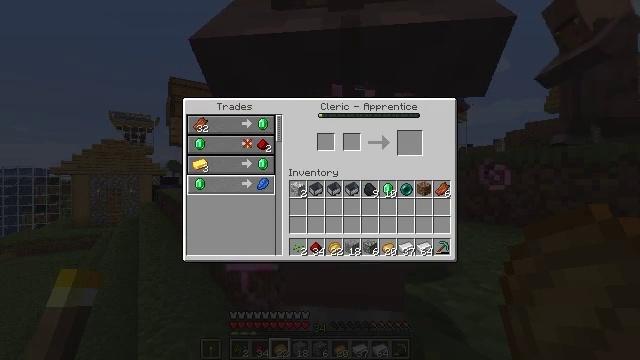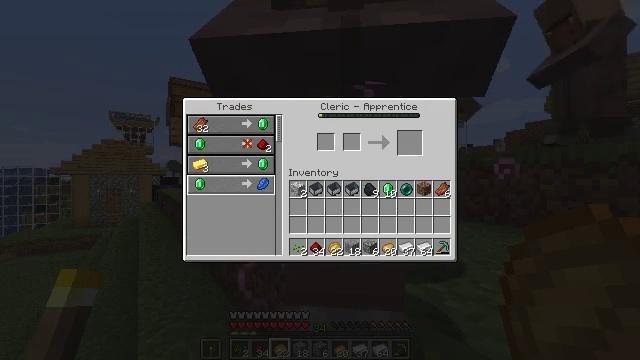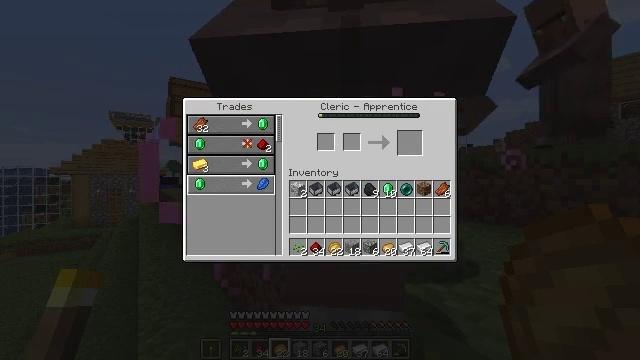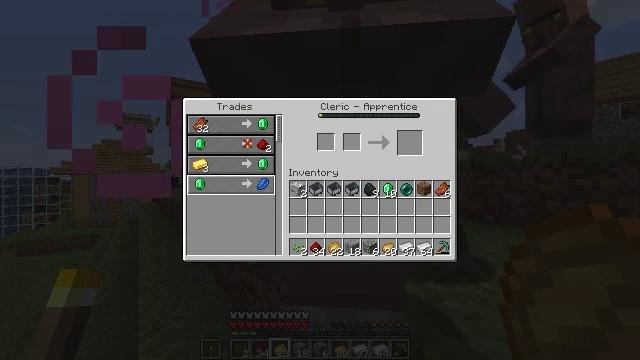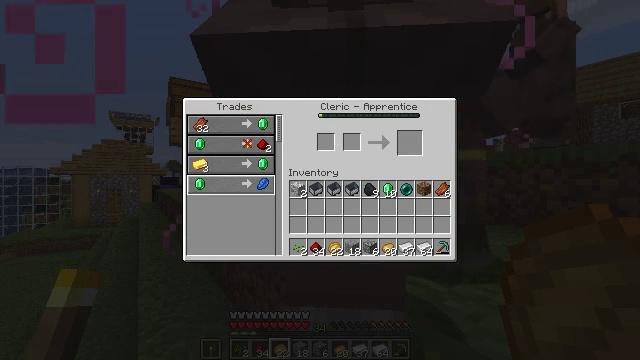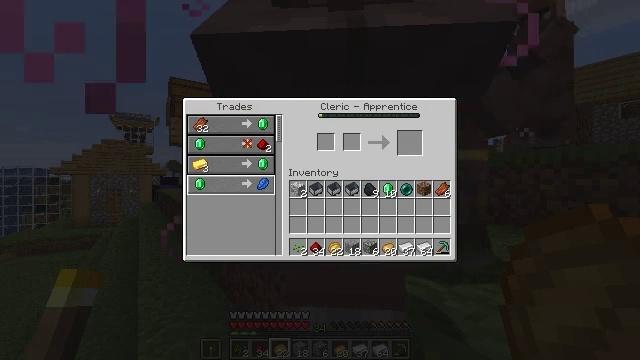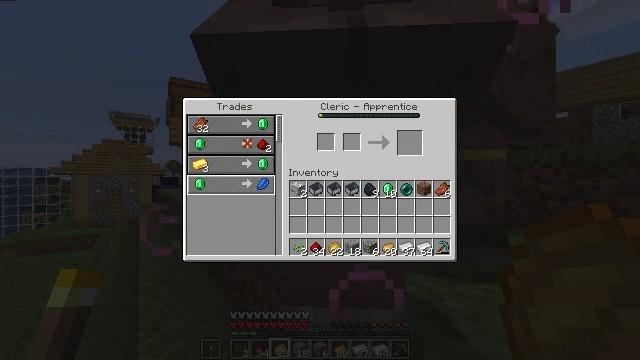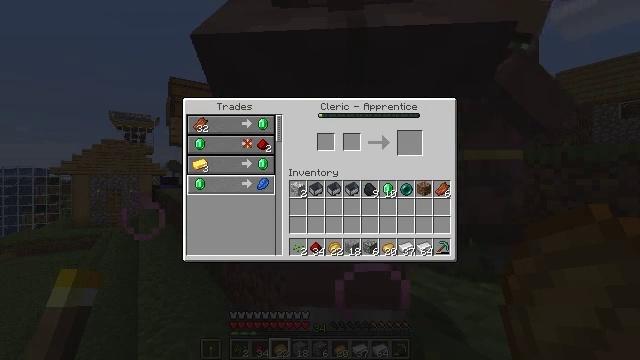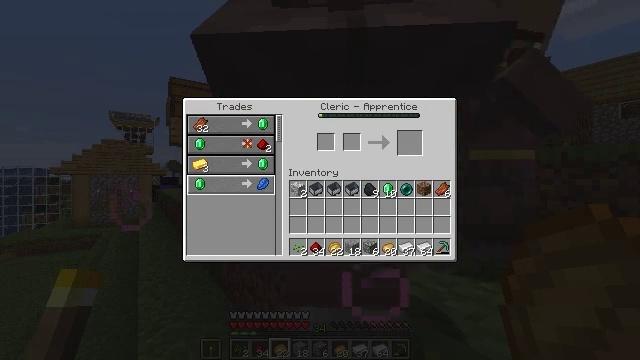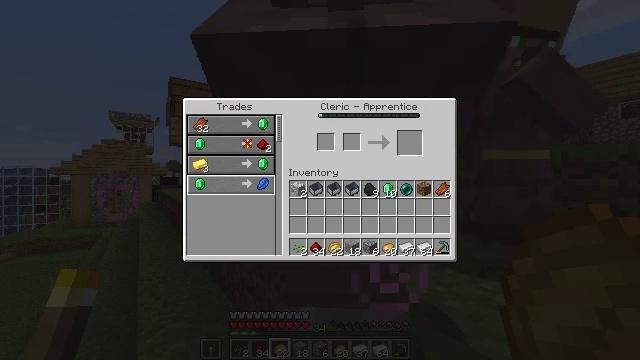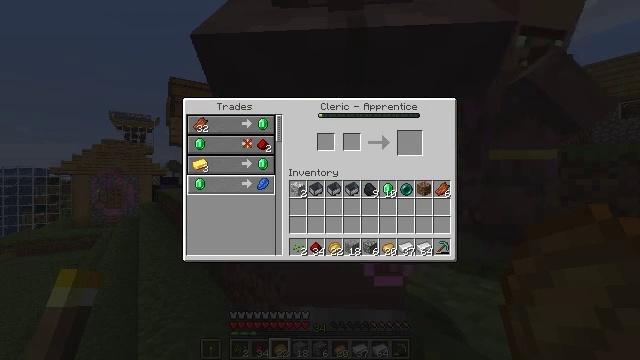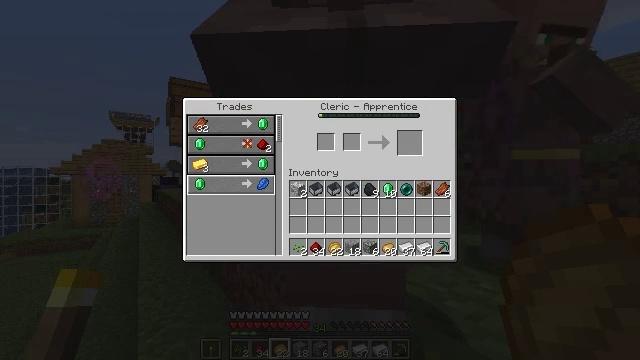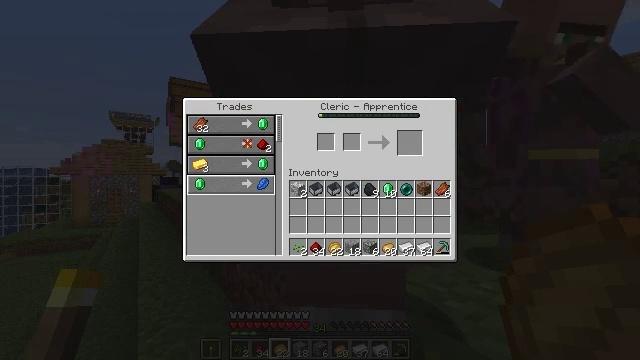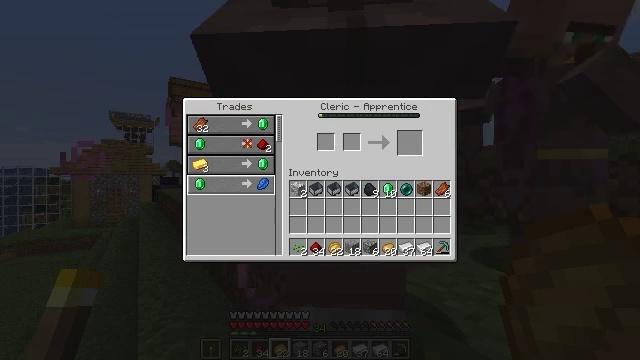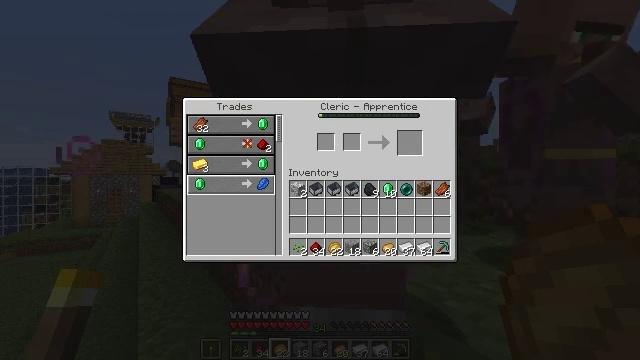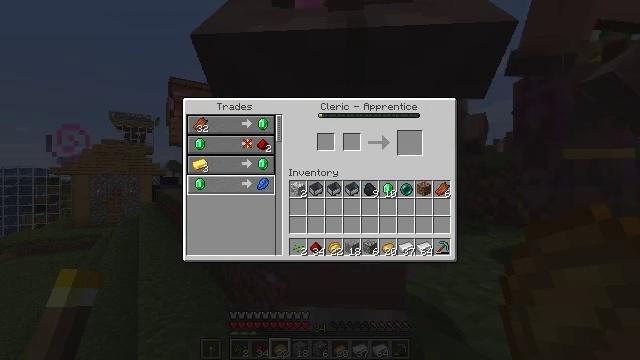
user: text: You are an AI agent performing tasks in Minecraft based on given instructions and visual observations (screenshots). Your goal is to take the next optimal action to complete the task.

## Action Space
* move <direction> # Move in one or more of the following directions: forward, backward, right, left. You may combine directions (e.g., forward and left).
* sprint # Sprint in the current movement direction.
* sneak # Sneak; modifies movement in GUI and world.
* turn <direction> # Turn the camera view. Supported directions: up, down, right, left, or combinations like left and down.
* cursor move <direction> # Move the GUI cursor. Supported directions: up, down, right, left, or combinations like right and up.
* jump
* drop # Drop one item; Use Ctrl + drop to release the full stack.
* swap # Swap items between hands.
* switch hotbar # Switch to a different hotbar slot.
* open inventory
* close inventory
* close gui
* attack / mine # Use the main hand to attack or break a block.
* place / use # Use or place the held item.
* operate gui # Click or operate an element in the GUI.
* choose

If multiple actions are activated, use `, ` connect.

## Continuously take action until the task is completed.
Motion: motion action
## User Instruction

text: Convert a block into lapis lazuli using the crafting table.
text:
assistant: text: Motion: no_op
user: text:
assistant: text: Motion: no_op
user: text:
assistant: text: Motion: no_op
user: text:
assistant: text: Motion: no_op
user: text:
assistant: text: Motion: no_op
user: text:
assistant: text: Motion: no_op
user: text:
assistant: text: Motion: no_op
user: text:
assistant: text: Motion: no_op
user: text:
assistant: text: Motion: no_op
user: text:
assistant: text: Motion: no_op
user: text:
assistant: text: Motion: no_op
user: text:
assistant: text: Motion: no_op
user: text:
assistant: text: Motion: no_op
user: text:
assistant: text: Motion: no_op
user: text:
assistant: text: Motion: no_op
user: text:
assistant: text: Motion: no_op
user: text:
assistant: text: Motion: no_op
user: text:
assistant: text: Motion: no_op
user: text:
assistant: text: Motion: no_op
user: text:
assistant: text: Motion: cursor move up
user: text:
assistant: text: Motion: no_op
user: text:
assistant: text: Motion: no_op
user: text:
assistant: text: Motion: no_op
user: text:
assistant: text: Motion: no_op
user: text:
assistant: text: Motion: no_op
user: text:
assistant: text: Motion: no_op
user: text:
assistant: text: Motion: no_op
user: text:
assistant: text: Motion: no_op
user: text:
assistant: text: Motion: no_op
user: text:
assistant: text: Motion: no_op